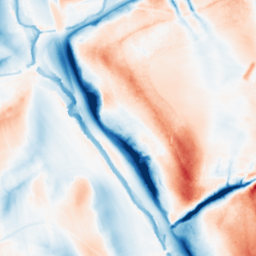
Category: classical
Decomposition family: gaussian_anisotropic
Decomposition parameters: sigma_x: 20
sigma_y: 2
Upsampling method: bilinear
Upsampling parameters: scale: 8
Upsampling scale: 8